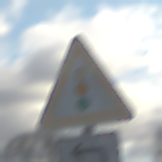
Verkehrszeichen: Lichtzeichenanlage
Zusatzzeichen unten: RichtungsangabeDurchPfeile2
Umgebung: Outdoor, RoadRail
Tageszeit: SunriseSunset
Wetter: PartlyCloudy
Licht: Natural
Jahreszeit: NotSpecified
Kontrast: LowContrast